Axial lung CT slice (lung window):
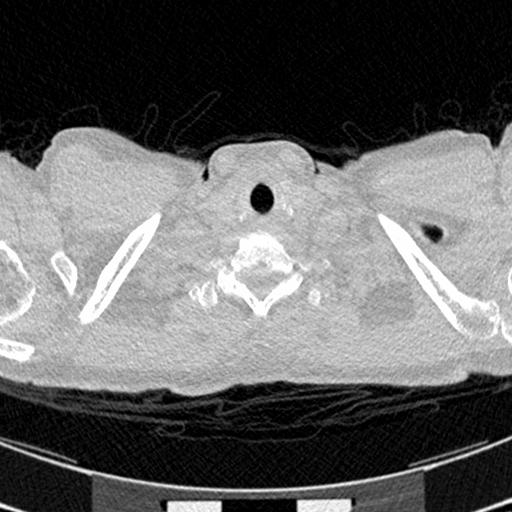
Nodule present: no